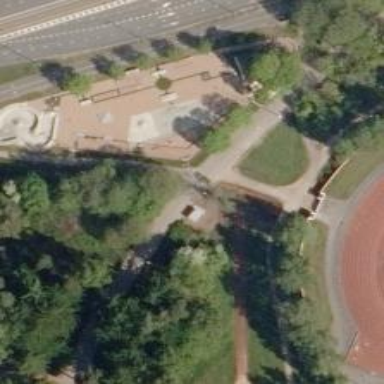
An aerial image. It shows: Athletics track located on leisure land.